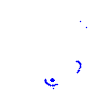
Particle: proton